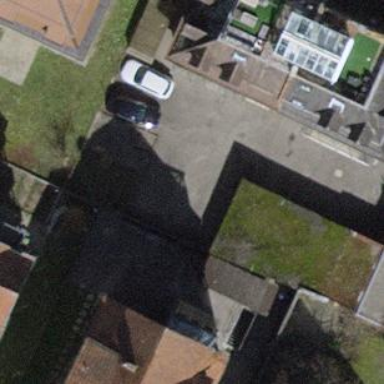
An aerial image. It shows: Group of garages.